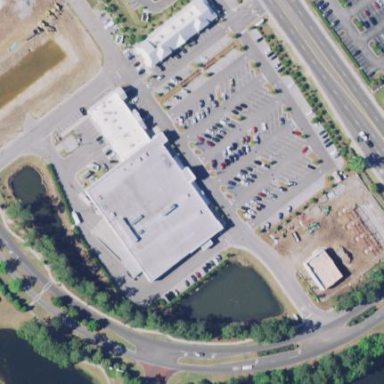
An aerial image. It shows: Supermarket building.